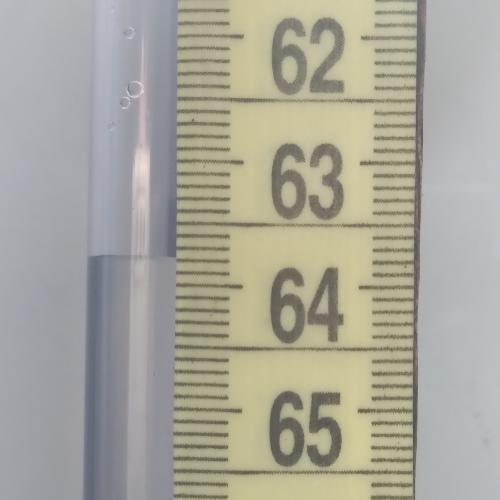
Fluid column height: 63.8 cm